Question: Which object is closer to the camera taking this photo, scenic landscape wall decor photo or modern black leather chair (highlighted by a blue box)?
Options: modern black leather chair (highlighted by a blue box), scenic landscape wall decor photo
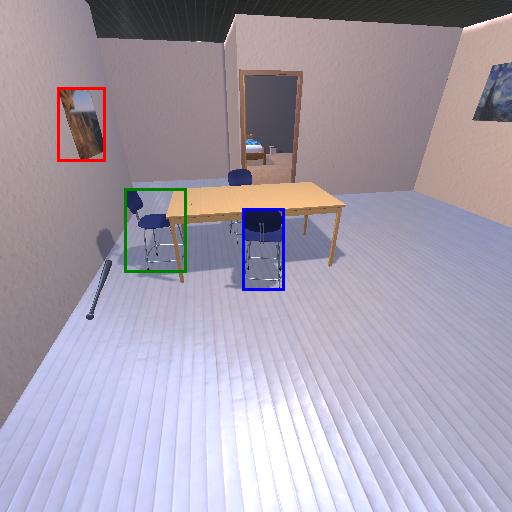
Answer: modern black leather chair (highlighted by a blue box)